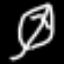
Label: leaf